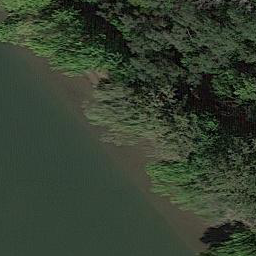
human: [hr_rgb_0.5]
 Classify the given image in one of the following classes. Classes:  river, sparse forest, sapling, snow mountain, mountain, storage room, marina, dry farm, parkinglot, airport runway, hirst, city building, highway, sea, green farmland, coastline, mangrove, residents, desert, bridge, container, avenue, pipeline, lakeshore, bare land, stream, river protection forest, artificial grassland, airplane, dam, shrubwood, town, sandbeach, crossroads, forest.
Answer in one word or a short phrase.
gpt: river protection forest